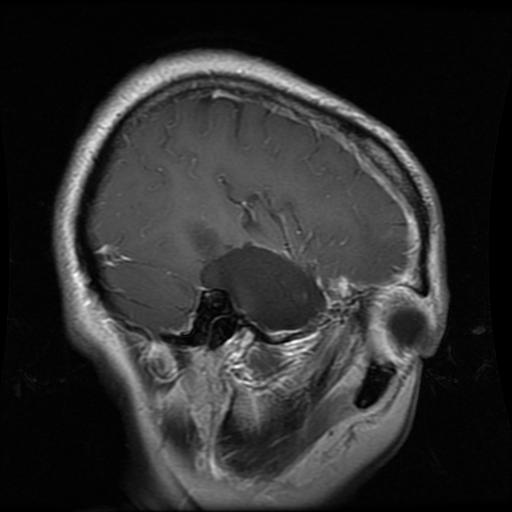
Label: glioma